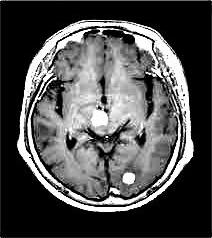
Label: notumor